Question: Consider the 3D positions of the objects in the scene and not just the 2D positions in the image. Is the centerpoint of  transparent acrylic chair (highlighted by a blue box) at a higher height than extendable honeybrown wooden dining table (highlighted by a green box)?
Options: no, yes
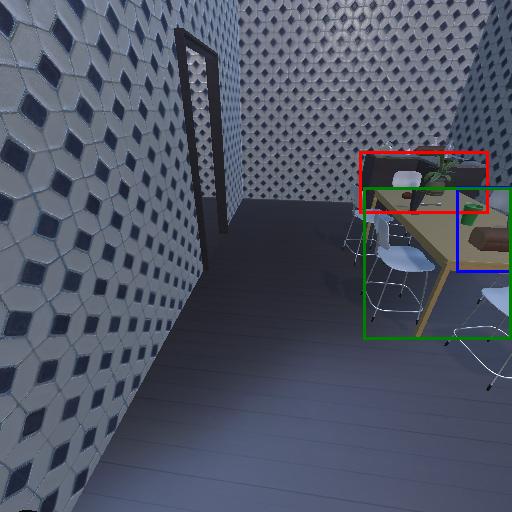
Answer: no